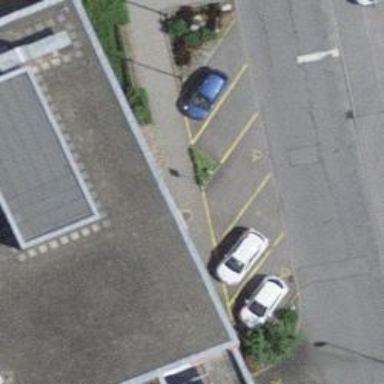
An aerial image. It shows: Diagonal street-side parking area.